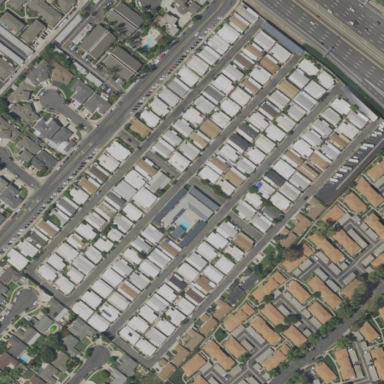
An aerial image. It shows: Residential area known as trailer park.